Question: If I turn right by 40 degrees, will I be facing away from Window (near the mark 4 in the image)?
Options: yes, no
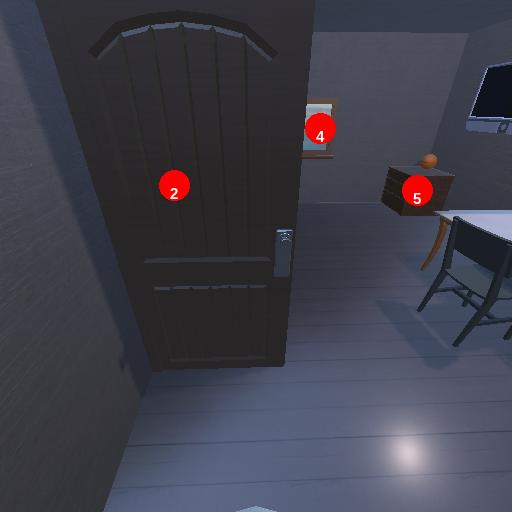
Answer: yes